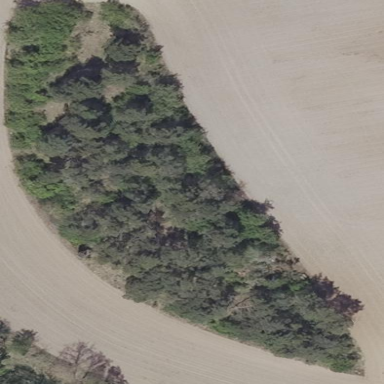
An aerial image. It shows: Beautiful woodland area.